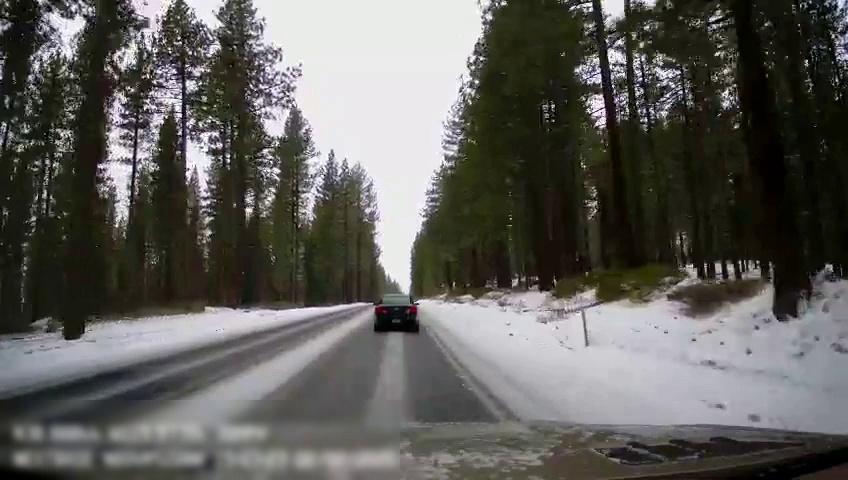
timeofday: Day
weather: Snowy
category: Drivable Space
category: Vehicles | Car
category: Lanes | Current Lane